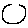
Label: moon